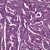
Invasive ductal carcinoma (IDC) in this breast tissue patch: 1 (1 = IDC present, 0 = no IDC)